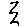
Label: zigzag